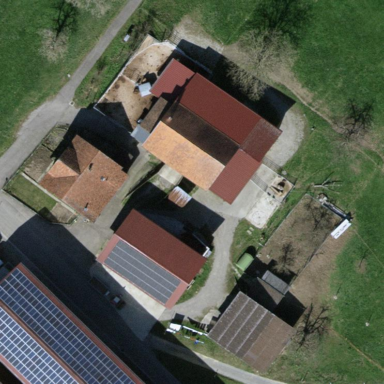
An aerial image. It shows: Farm.